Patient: sex M, age 48
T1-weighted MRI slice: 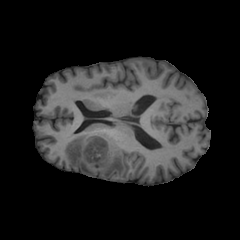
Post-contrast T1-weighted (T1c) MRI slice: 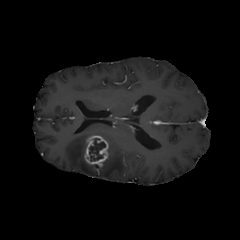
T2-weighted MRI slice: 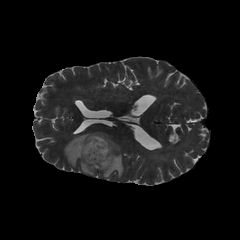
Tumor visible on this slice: yes
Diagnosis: Glioblastoma, IDH-wildtype
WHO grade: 4